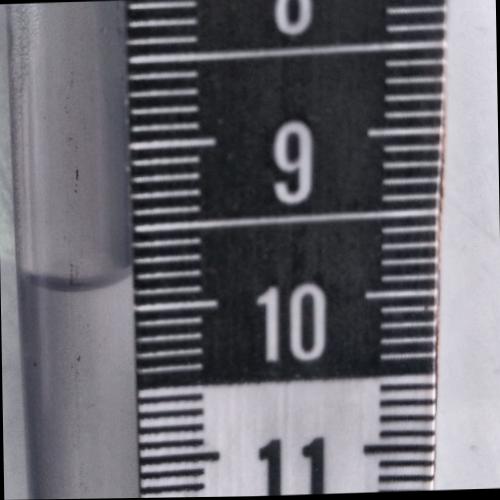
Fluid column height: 9.8 cm